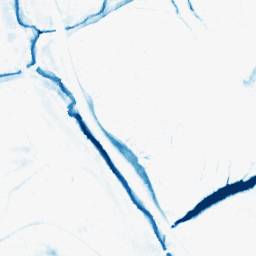
Category: morphological
Decomposition family: morphological_ellipse
Decomposition parameters: operation: closing
width: 20
height: 10
Upsampling method: bicubic_16x
Upsampling parameters: scale: 16
Upsampling scale: 16